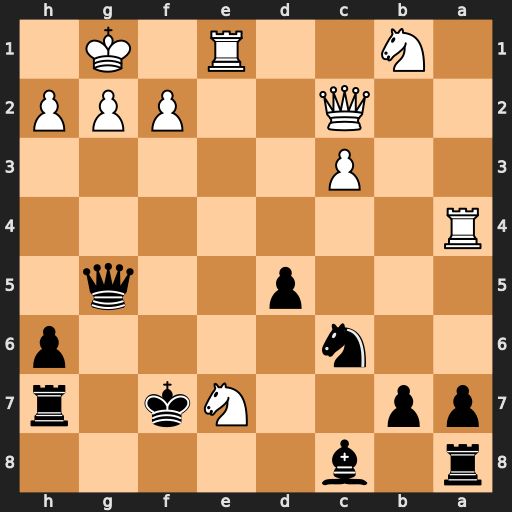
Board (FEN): r1b5/pp2Nk1r/2n4p/3p2q1/R7/2P5/2Q2PPP/1N2R1K1
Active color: b
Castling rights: -
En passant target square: -
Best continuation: Rg7 g3 Nxe7